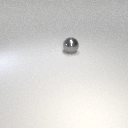
large gray metal sphere